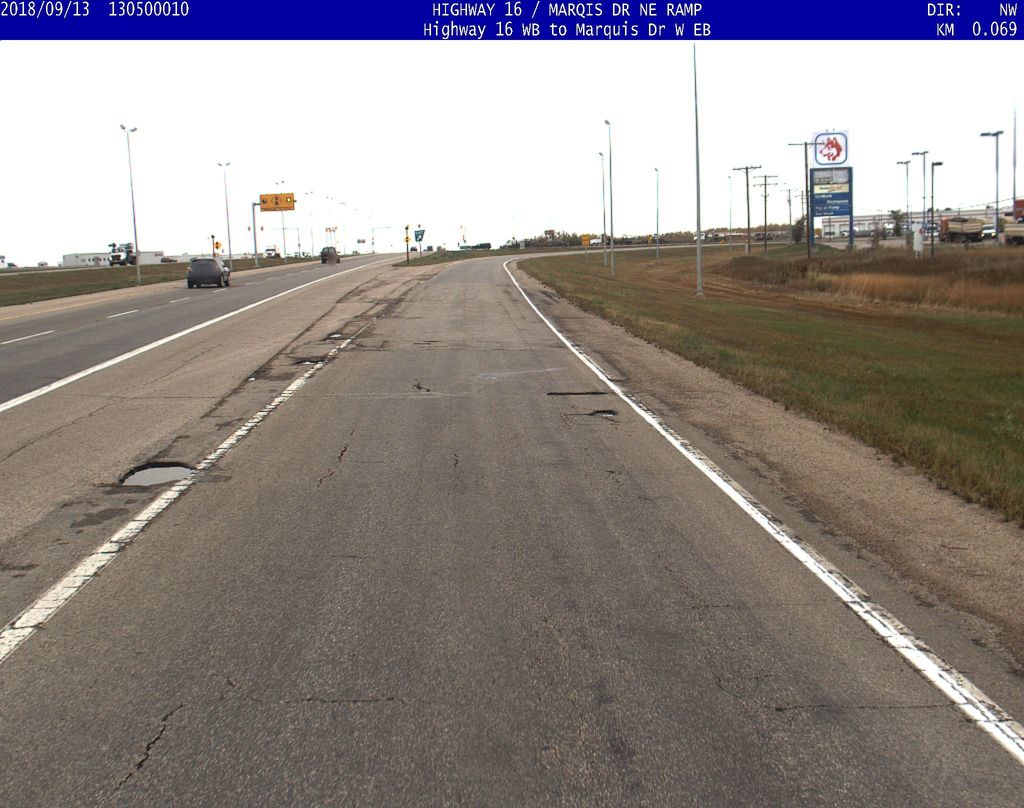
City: saskatoon